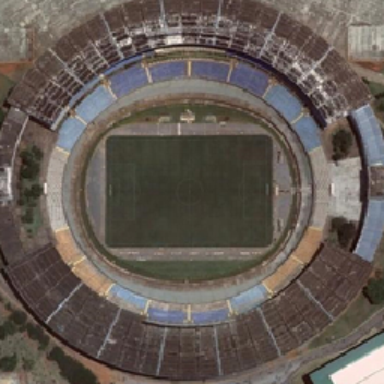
Some sparse trees surround an old stadium with a football field in the middle .